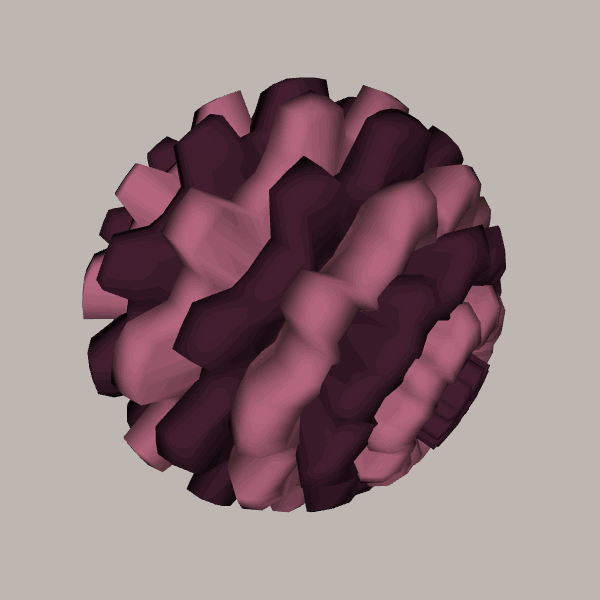
Background: light